Field crop: tomato
Growth stage: 2
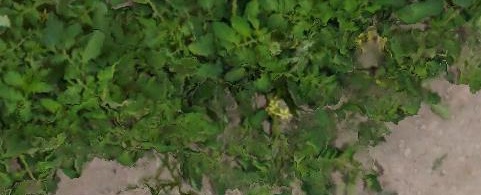
Species: tomato